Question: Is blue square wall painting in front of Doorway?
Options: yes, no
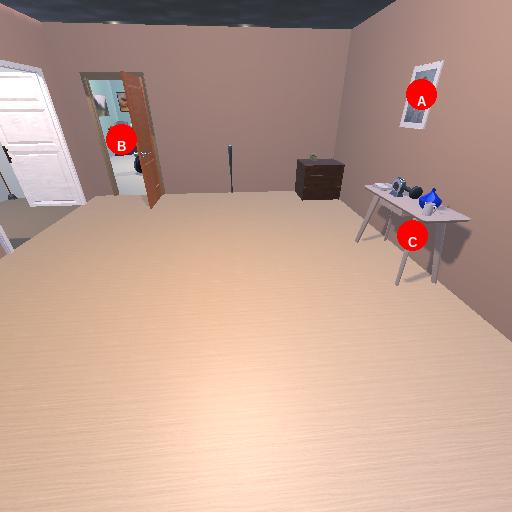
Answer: yes